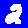
Digit: 2